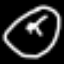
Label: clock